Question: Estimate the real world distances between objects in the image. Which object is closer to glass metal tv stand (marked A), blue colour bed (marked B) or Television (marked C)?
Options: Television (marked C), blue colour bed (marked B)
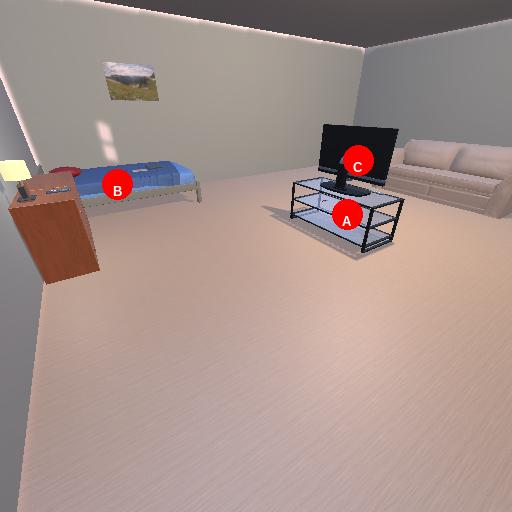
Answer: Television (marked C)